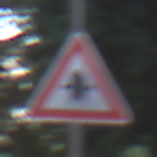
Verkehrszeichen: Vorfahrt
Umgebung: Outdoor, Suburban
Tageszeit: MorningAfternoon
Wetter: PartlyCloudy
Licht: Natural
Jahreszeit: NotSpecified
Kontrast: LowContrast